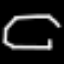
Label: octagon